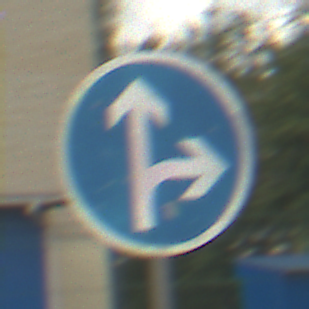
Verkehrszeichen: VorgeschriebeneFahrtrichtungGeradeausOderRechts
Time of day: MorningAfternoon
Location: Outdoor (Suburban)
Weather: PartlyCloudy
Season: NotSpecified
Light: Natural